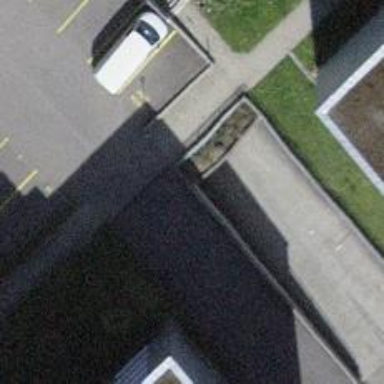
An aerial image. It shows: Parking entrance.